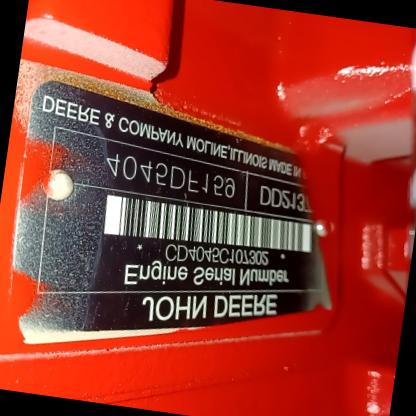
Klasa: tabliczka-znamionowa